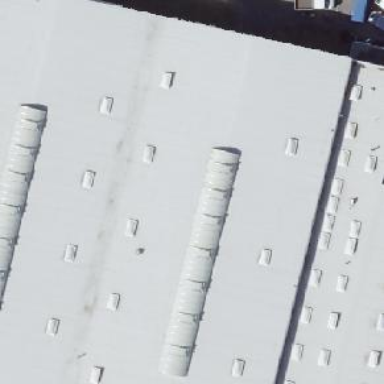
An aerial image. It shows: Building housing car shop.